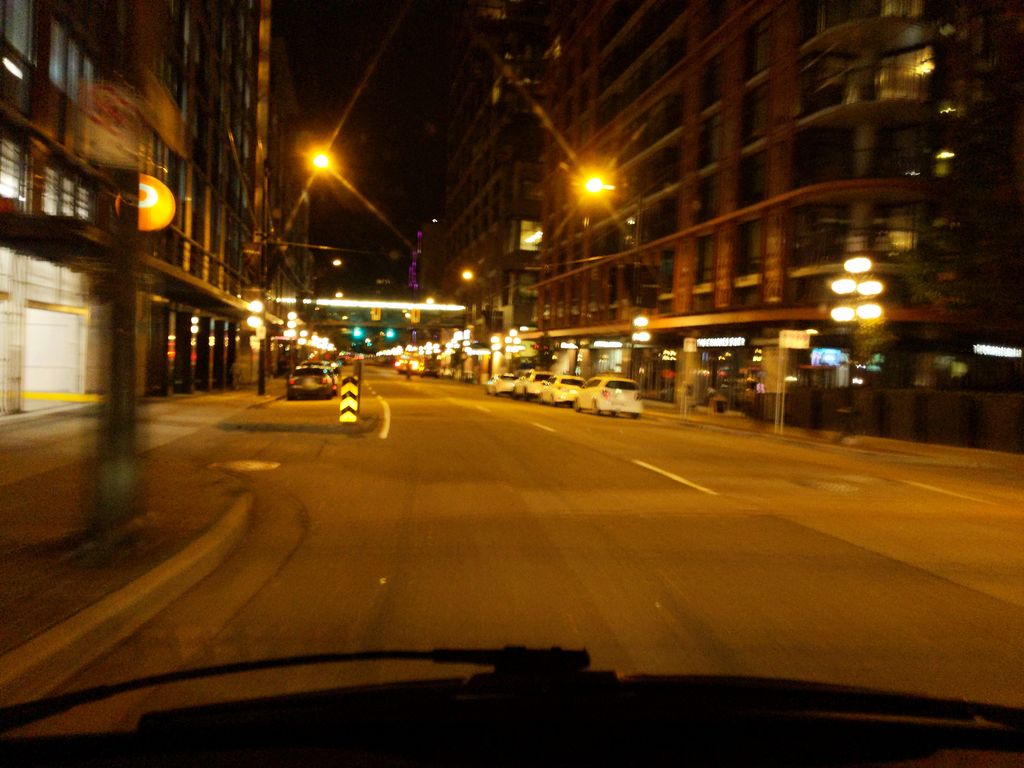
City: vancouver